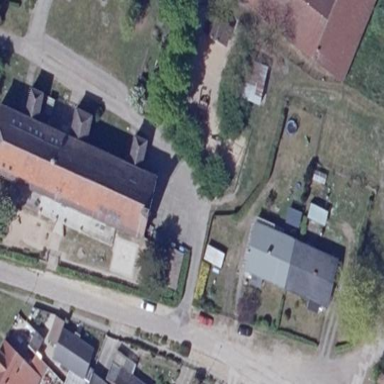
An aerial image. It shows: Kindergarten building.